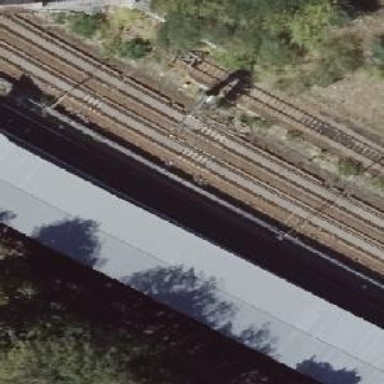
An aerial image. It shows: Light rail stop with public transport stop position along the railway.